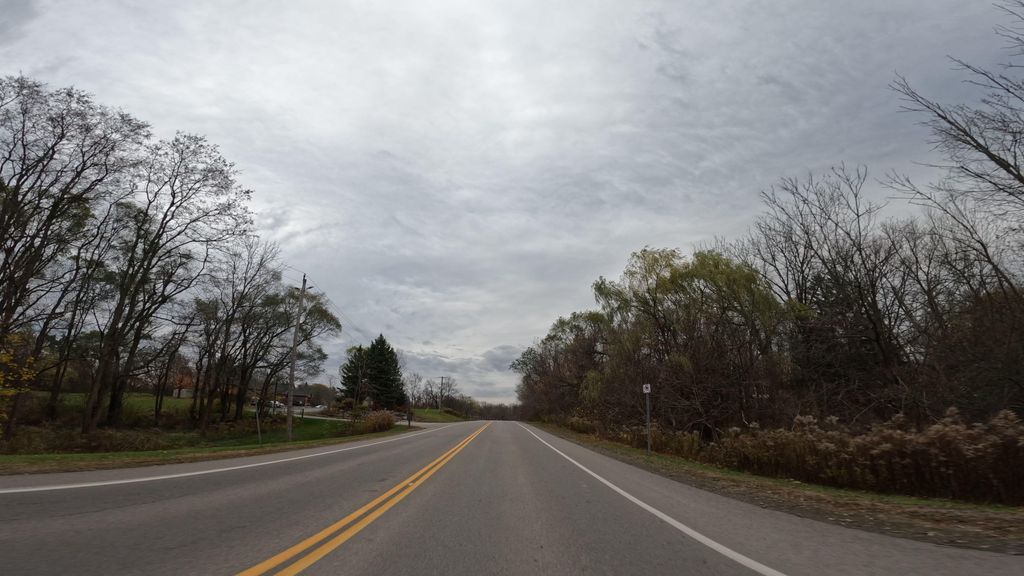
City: hamilton